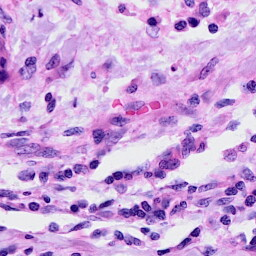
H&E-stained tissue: Cervix